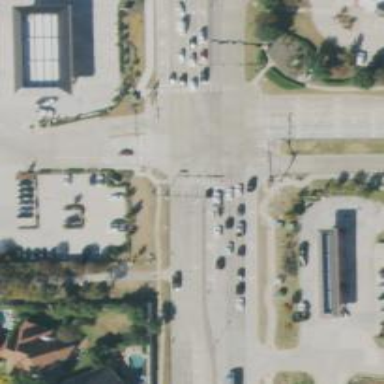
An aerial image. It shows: Secondary road with separate sidewalks.